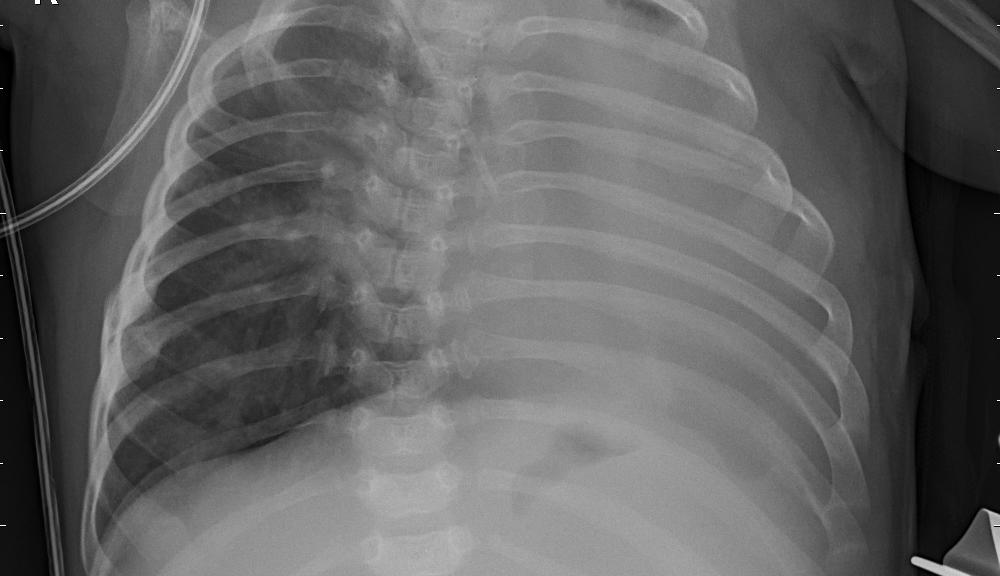
Diagnosis: PNEUMONIA